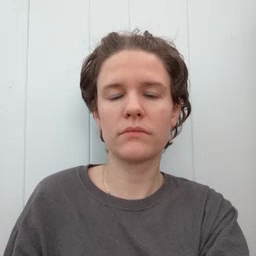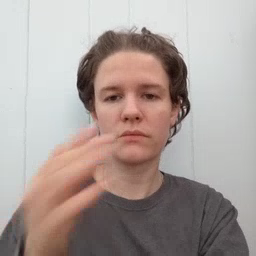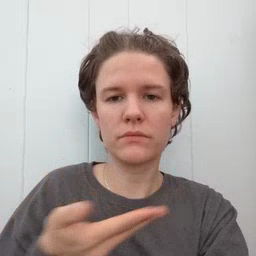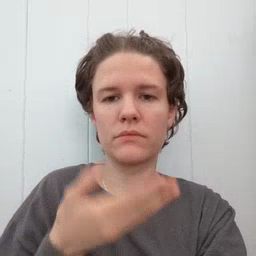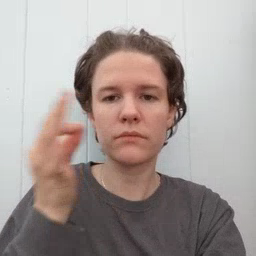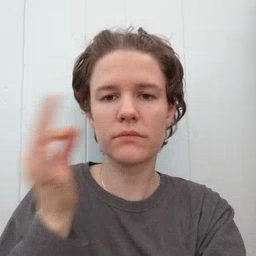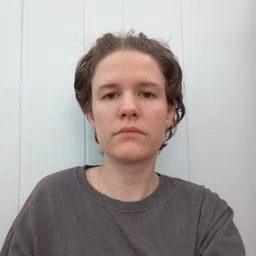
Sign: kitty